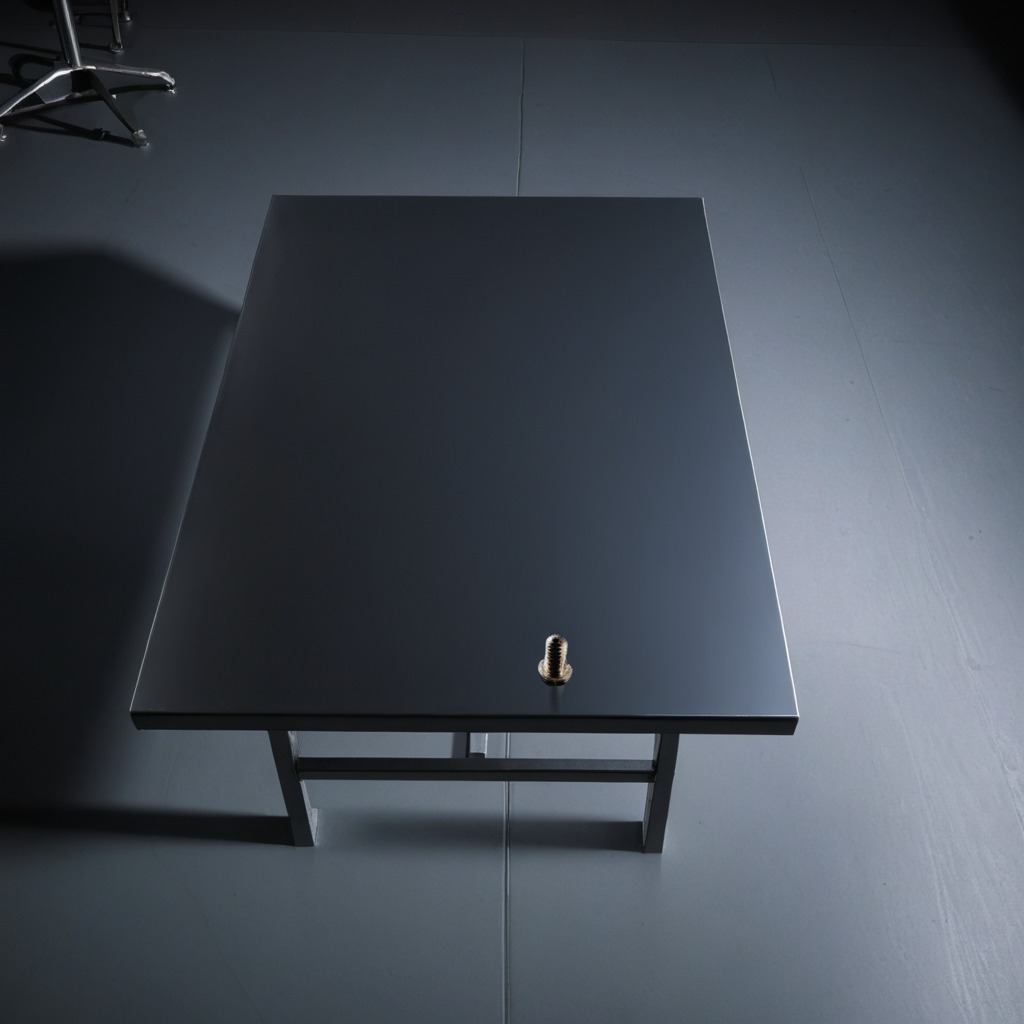
A metal screw is lying on the tabletop.